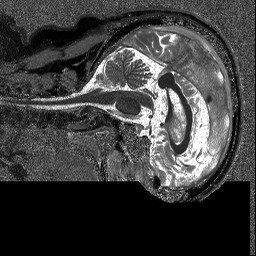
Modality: T1map
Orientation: sagittal
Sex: male